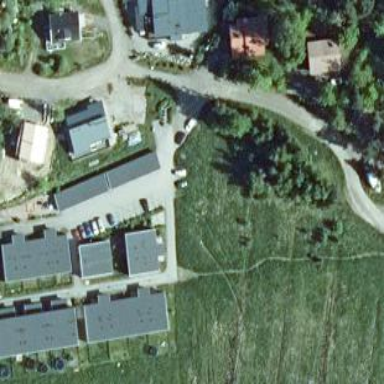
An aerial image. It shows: Charming neighbourhood.